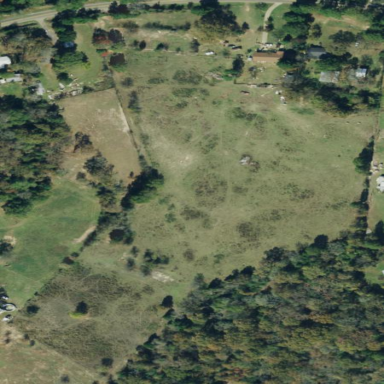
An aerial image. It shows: Pasture covered in meadow.